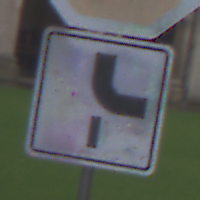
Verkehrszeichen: VerlaufVorfahrtsstrasse10
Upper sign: Stop
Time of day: Midday
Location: Outdoor (Urban)
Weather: Overcast
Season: NotSpecified
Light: Natural